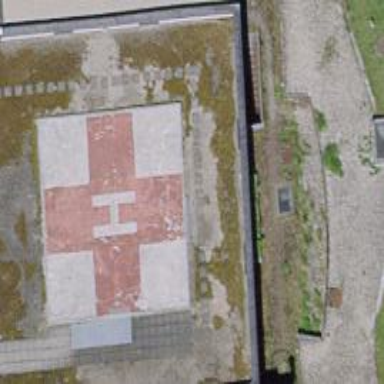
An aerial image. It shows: Image of helipad at airport.